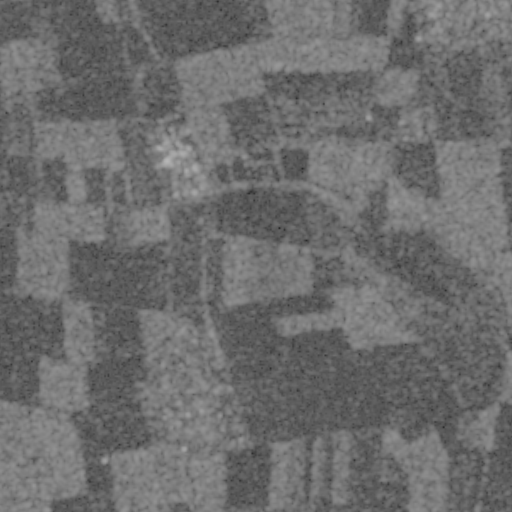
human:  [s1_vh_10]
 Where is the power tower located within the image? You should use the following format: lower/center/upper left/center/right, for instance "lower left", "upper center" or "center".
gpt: The power tower is located in the lower left of the image.
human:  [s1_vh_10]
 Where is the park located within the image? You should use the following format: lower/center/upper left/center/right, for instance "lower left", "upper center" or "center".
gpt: There is no park in the image.

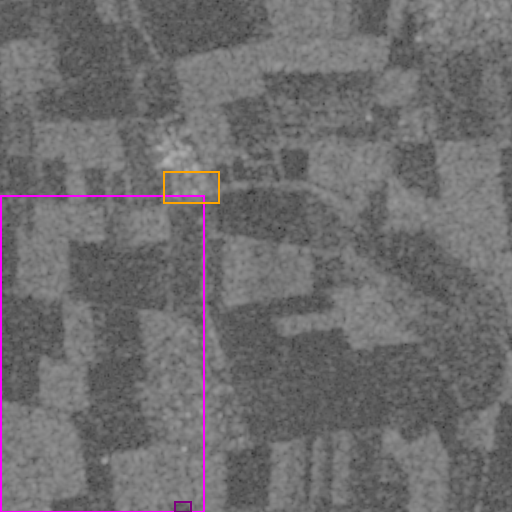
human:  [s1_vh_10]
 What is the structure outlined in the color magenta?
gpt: The structure outlined in magenta is a crop field.
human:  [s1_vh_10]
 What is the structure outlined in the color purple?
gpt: The structure outlined in purple is a park.
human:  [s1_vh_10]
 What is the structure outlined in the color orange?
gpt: The structure outlined in orange is a wastewater plant.
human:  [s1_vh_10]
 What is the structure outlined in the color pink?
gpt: There is no pink outline.